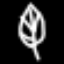
Label: leaf